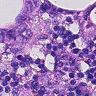
Metastatic tissue present: yes